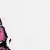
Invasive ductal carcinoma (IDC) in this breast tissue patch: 0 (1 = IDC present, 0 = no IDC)